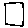
Label: square